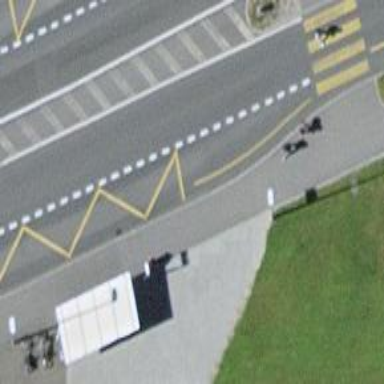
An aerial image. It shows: Asphalt platform for public transport.